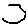
Label: hexagon